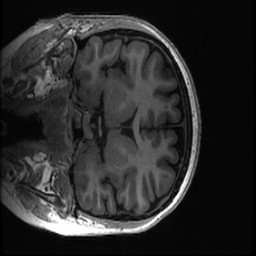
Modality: T1w
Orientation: coronal
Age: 24
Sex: female